Aerial crown-view tile of a tropical tree (Barro Colorado Island, Panama), acquired 20250915:
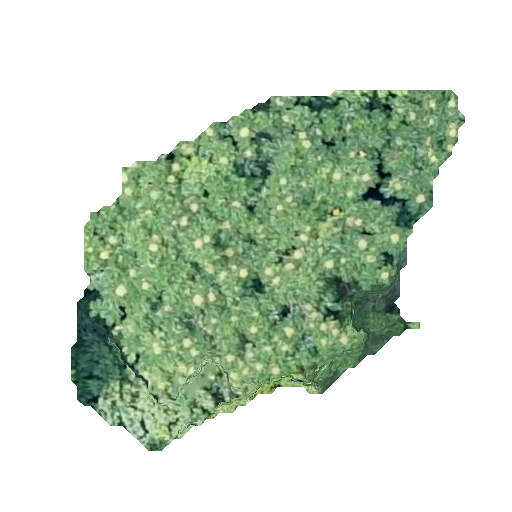
Species: Zanthoxylum ekmanii
GBIF accepted scientific name: Zanthoxylum ekmanii
Crown area: 133.838 m²